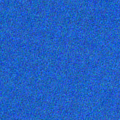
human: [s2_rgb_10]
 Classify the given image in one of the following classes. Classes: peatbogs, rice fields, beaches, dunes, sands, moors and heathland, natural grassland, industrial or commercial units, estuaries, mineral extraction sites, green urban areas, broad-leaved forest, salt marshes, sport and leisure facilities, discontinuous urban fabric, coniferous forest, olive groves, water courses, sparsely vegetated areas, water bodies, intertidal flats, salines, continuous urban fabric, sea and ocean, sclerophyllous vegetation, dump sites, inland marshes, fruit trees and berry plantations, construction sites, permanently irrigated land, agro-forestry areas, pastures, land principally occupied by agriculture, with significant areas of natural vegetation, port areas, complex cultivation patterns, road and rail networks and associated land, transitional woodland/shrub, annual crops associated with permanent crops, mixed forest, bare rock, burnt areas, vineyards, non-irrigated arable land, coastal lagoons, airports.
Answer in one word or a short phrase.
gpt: sea and ocean